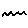
Label: zigzag